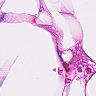
Metastatic tissue present: no